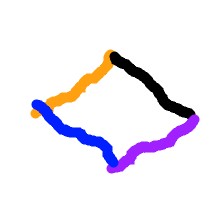
Shape: rhombus